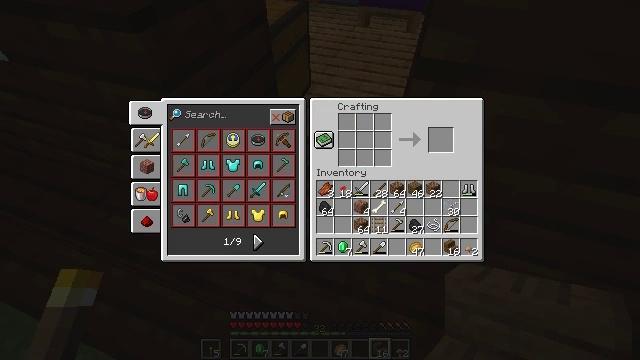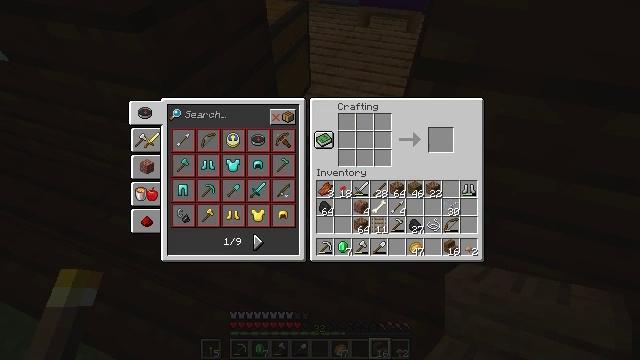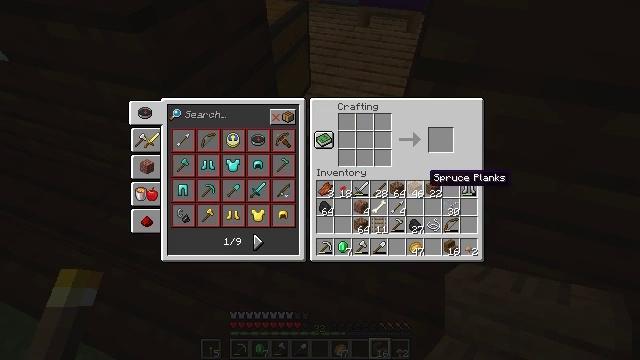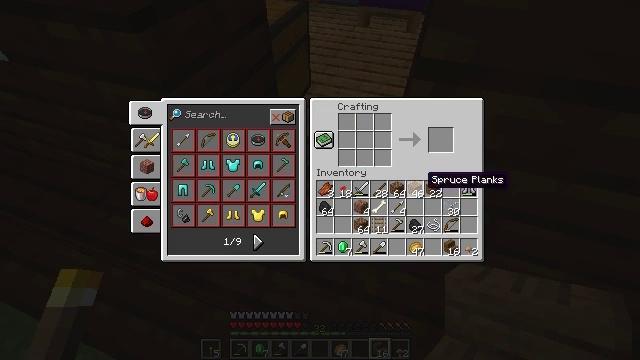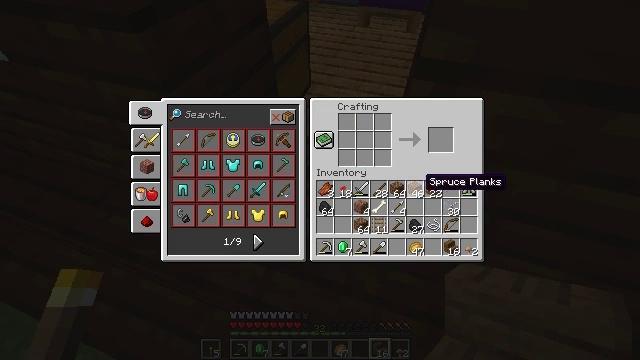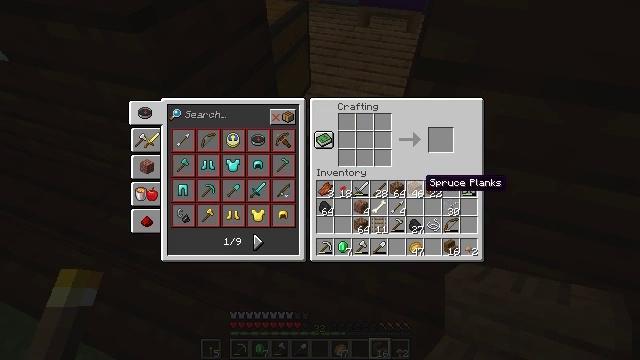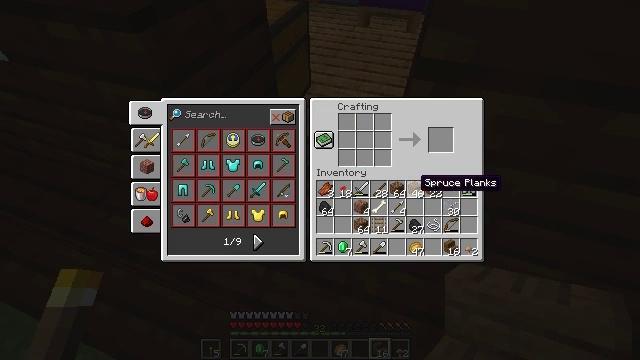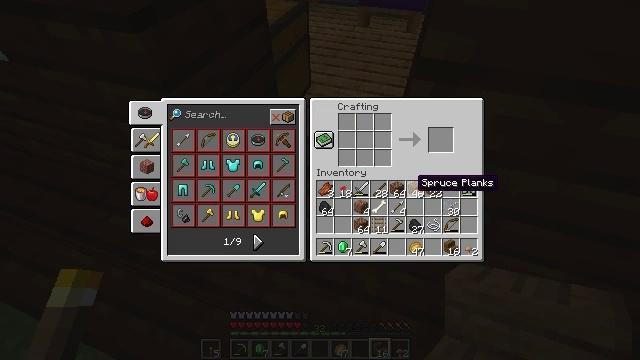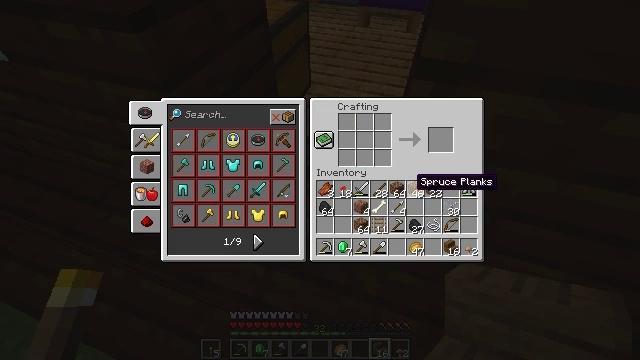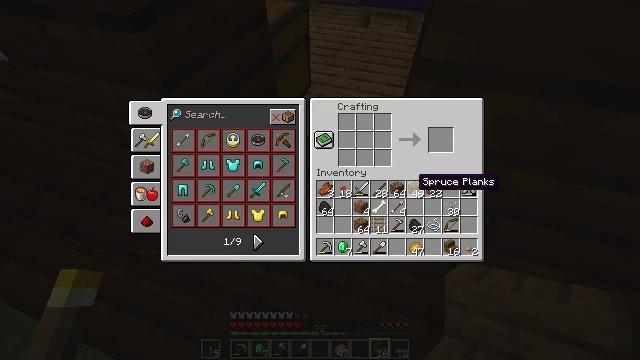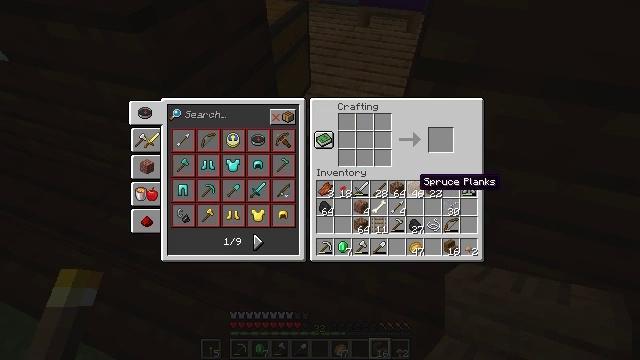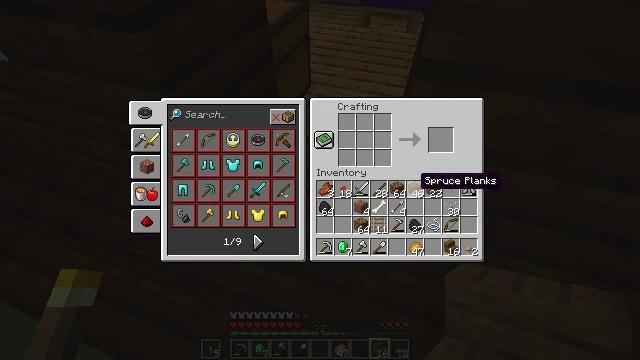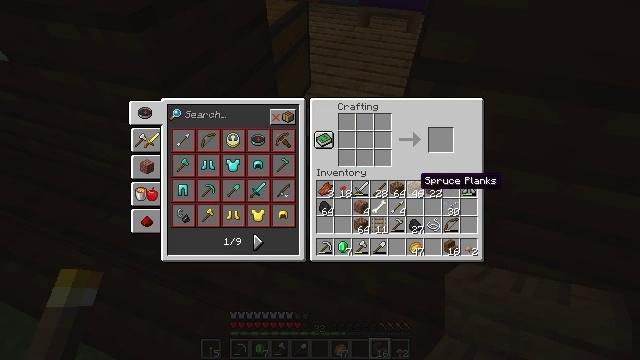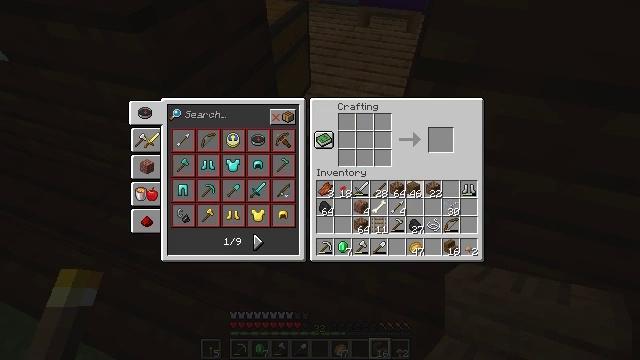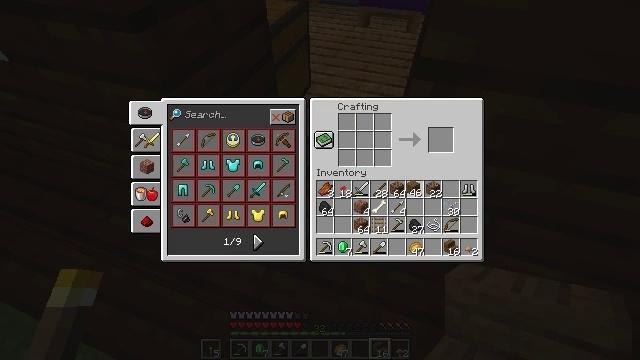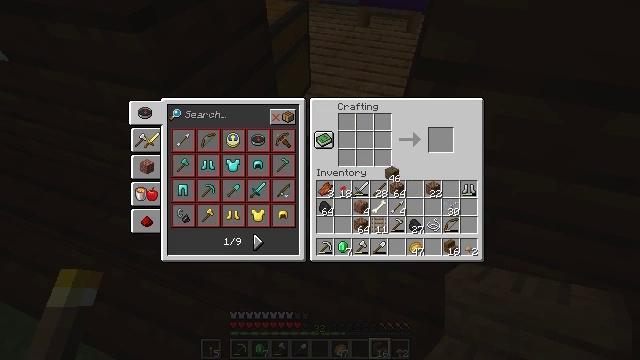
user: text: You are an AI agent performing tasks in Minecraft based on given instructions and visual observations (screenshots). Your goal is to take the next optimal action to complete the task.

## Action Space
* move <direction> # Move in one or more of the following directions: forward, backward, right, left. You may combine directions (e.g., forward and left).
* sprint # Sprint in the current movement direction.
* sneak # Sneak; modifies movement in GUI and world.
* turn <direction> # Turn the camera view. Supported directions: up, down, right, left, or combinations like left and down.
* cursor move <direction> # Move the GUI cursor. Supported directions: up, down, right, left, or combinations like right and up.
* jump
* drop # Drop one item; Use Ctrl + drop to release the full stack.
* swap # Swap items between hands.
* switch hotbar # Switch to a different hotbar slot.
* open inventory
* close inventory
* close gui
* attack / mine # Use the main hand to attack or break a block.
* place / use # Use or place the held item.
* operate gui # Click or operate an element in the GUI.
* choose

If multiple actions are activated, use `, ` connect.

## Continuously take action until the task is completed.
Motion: motion action
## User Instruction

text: Craft spruce stairs from spruce planks.
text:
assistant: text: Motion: cursor move left and down
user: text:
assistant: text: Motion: cursor move down
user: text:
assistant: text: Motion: no_op
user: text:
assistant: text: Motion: no_op
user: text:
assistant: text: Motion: no_op
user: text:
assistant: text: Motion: no_op
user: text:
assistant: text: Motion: no_op
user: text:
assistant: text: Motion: no_op
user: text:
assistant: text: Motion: no_op
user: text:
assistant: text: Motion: no_op
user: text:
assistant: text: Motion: no_op
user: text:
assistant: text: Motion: no_op
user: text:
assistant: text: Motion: operate gui
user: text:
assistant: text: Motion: operate gui
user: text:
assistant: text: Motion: cursor move left and up
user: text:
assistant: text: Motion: cursor move left and up
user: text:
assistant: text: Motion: cursor move up
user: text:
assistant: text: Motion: no_op
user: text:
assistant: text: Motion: no_op
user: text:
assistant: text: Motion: no_op
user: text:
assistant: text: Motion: no_op
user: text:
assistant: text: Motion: no_op
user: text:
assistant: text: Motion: no_op
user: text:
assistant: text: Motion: no_op
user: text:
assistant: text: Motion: no_op
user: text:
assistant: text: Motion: no_op
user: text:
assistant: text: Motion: no_op
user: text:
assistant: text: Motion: no_op
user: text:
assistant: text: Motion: choose
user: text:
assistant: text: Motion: cursor move down, choose